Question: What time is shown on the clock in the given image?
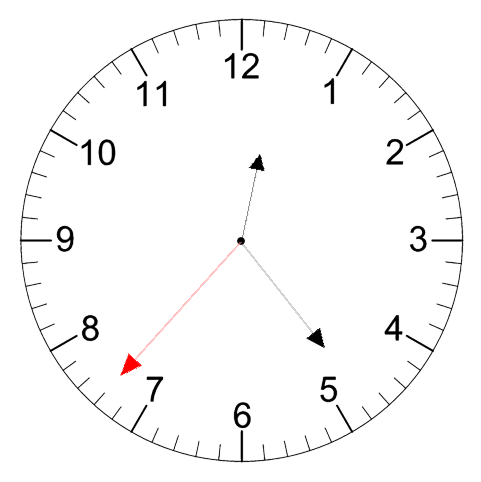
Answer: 12:23:37